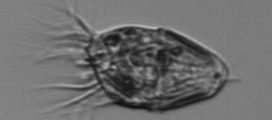
Label: Strombidium_morphotype1